Question: I have a draggable jquery popup window,now its shows a message inside its body.But i want to load a html page inside the popup how can i do this
here is the screen shot of my popup

here is my code
popup.php
'''
<!DOCTYPE html>
<html>
<head>
<link href="http://ajax.googleapis.com/ajax/libs/jqueryui/1.8/themes/base/jquery-ui.css" rel="stylesheet" type="text/css"/>
<script src="http://ajax.googleapis.com/ajax/libs/jquery/1.5/jquery.min.js"></script>
<script src="http://ajax.googleapis.com/ajax/libs/jqueryui/1.8/jquery-ui.min.js"></script>
<style type="text/css">
#draggable { width: 200px; height: 250px; background: silver; }
</style>
<script>
$(document).ready(function() {
$("#draggable").draggable();
});
</script>
</head>
<body style="font-size:75%;">
<div id="draggable">Drag me</div>
</body>
</html>
'''
Please help me ,Thanks
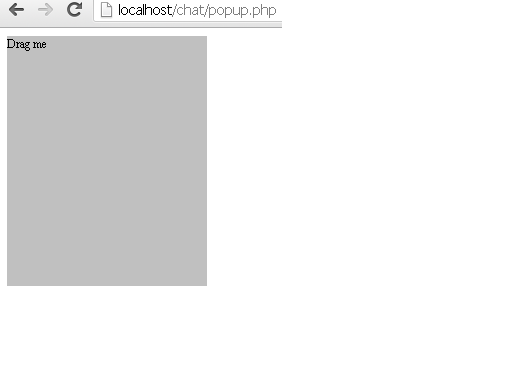
Answer: Try using with '.load()' and make it '.draggable()' too:
'''
$(document).ready(function() {
$("#draggable").load('yourtargetpage.php').draggable();
});
'''